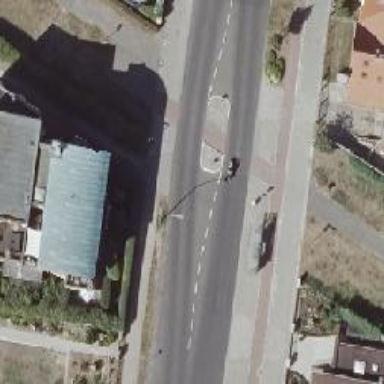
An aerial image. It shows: Uncontrolled crossing on footway with pedestrian island.